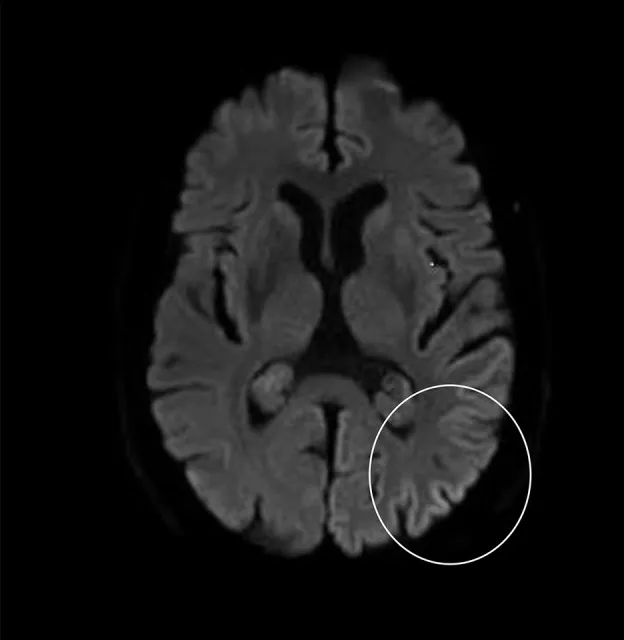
High signal intensity of the left parieto-occipital cortex on diffusion-weighted MRI (DWI; b = 1,000).
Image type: radiology (mri)